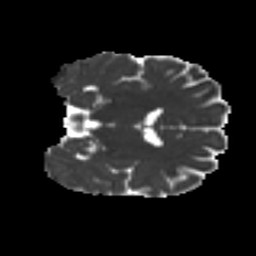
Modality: MD
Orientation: coronal
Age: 26
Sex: female
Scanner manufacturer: ge
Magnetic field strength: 3 T
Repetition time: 7.8 s
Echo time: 0.0607 s